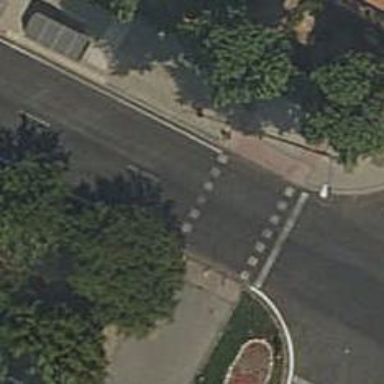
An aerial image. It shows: Road crossing with traffic signals.